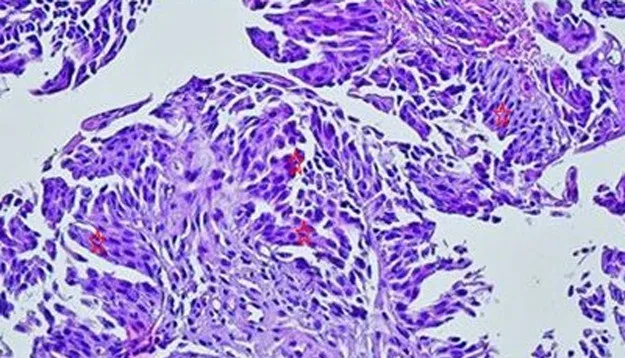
the nuclei of urothelial cells are globally monomorphic and non-mitotic (low grade) (Hex250).
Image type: pathology (h&e)